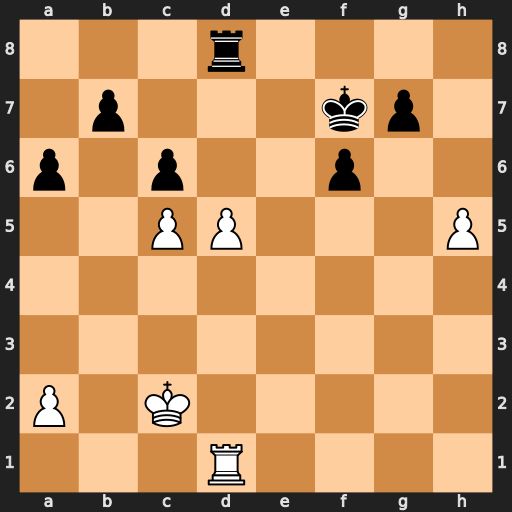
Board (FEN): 3r4/1p3kp1/p1p2p2/2PP3P/8/8/P1K5/3R4
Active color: w
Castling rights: -
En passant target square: -
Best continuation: dxc6 Rc8 Rd7+ Ke8 cxb7